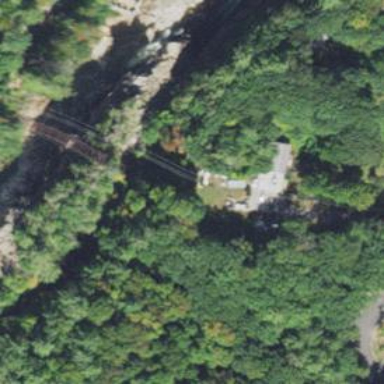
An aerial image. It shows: Abandoned bridge.